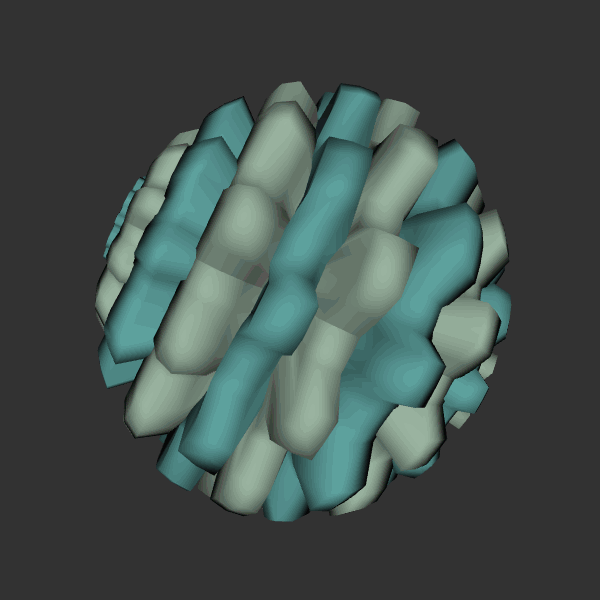
Background: dark